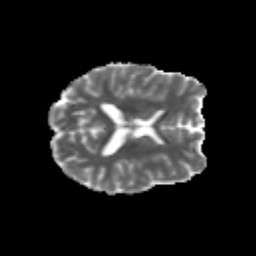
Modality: MD
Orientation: axial
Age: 23
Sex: female
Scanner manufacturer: siemens
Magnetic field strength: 3 T
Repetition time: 3.5 s
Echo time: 0.125 s